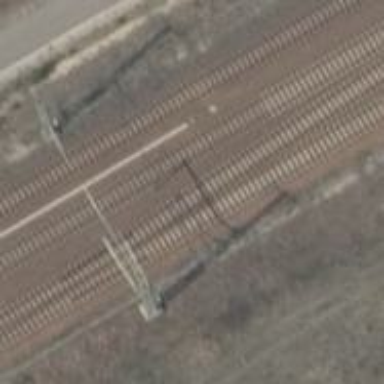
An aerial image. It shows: Railway with electrified contact lines.